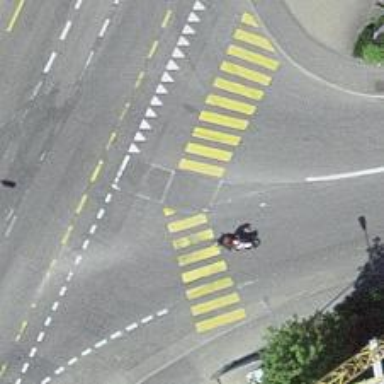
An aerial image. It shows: Zebra crossing with road island.